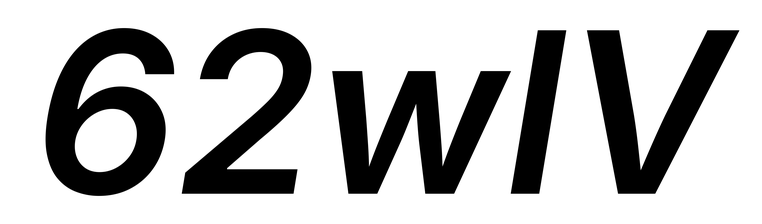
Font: Inter-Italic_SemiBold_Italic